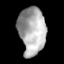
Tissue: lung
Cell type: Epithelial cells
Senescence score: 0.1265
Nuclear area (px): 1243
Mean DAPI intensity: 172.615